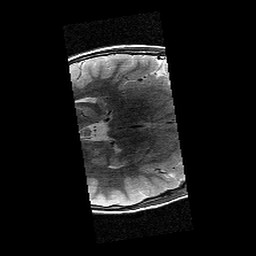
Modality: T2w
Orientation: axial
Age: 9
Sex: male
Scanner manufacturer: siemens
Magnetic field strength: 3 T
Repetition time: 9.23 s
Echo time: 0.067 s